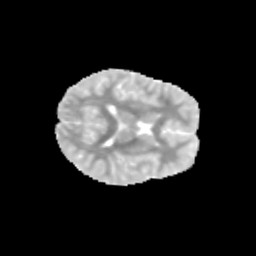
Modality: MD
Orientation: axial
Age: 11
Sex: female
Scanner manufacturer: siemens
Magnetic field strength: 3 T
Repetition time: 3.8 s
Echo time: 0.07 s